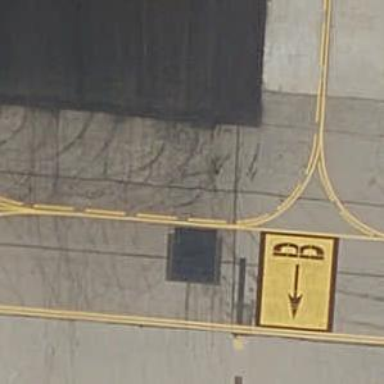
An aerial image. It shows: Image of taxiway at airport.